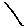
Label: line